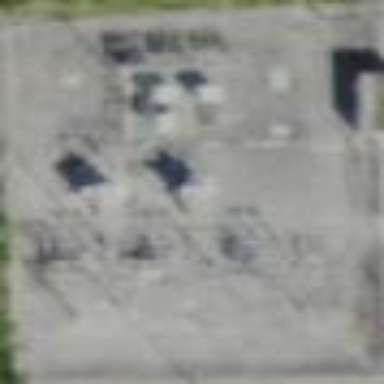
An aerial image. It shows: Distribution level power substation enclosed by fence.